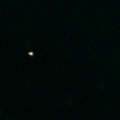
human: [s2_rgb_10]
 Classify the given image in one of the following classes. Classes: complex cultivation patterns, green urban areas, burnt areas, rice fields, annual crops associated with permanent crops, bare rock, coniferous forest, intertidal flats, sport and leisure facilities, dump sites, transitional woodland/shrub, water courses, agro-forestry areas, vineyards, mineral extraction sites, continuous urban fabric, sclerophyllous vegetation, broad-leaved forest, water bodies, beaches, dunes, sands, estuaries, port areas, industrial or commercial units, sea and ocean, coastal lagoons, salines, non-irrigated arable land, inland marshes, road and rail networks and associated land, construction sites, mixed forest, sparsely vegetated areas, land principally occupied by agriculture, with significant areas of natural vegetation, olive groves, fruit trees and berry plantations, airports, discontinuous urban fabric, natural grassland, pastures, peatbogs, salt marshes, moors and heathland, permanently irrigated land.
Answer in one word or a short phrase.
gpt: sea and ocean